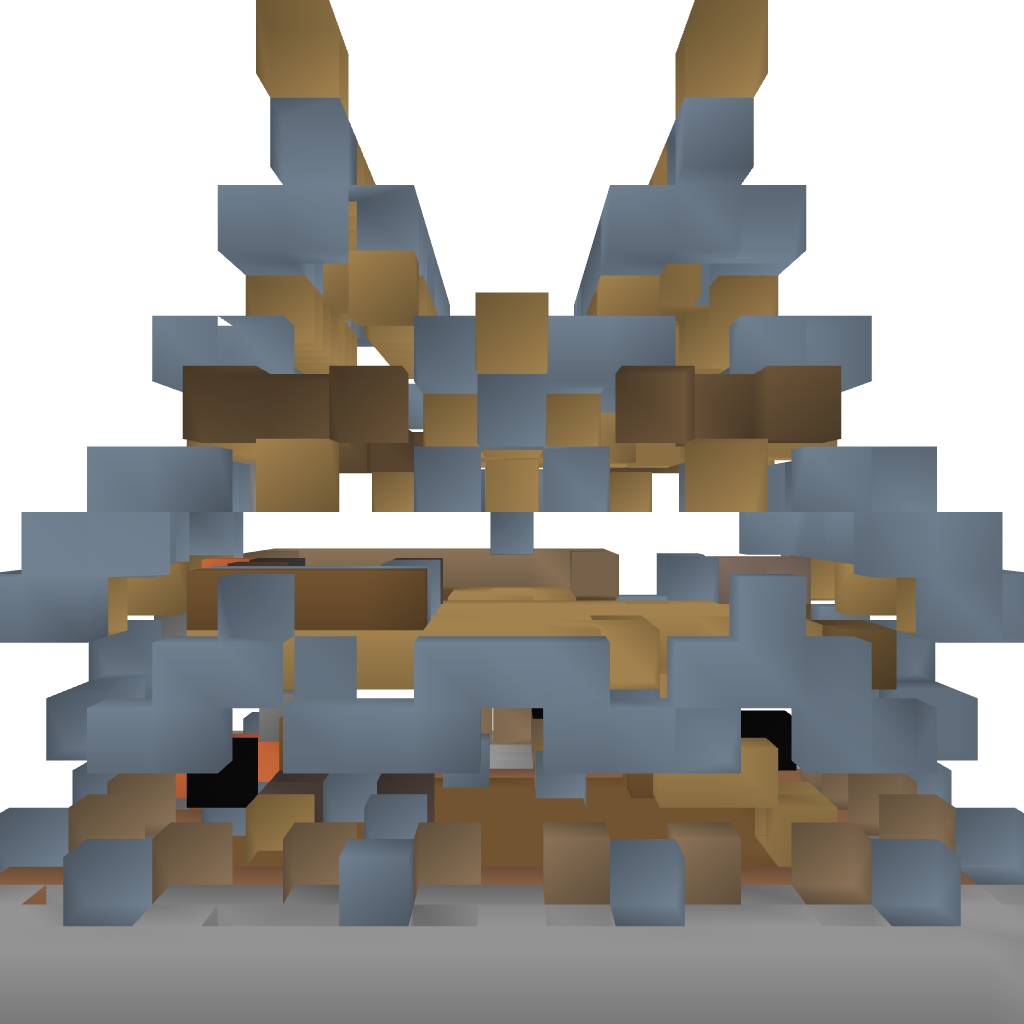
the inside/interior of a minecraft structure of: Medieval House